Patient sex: M
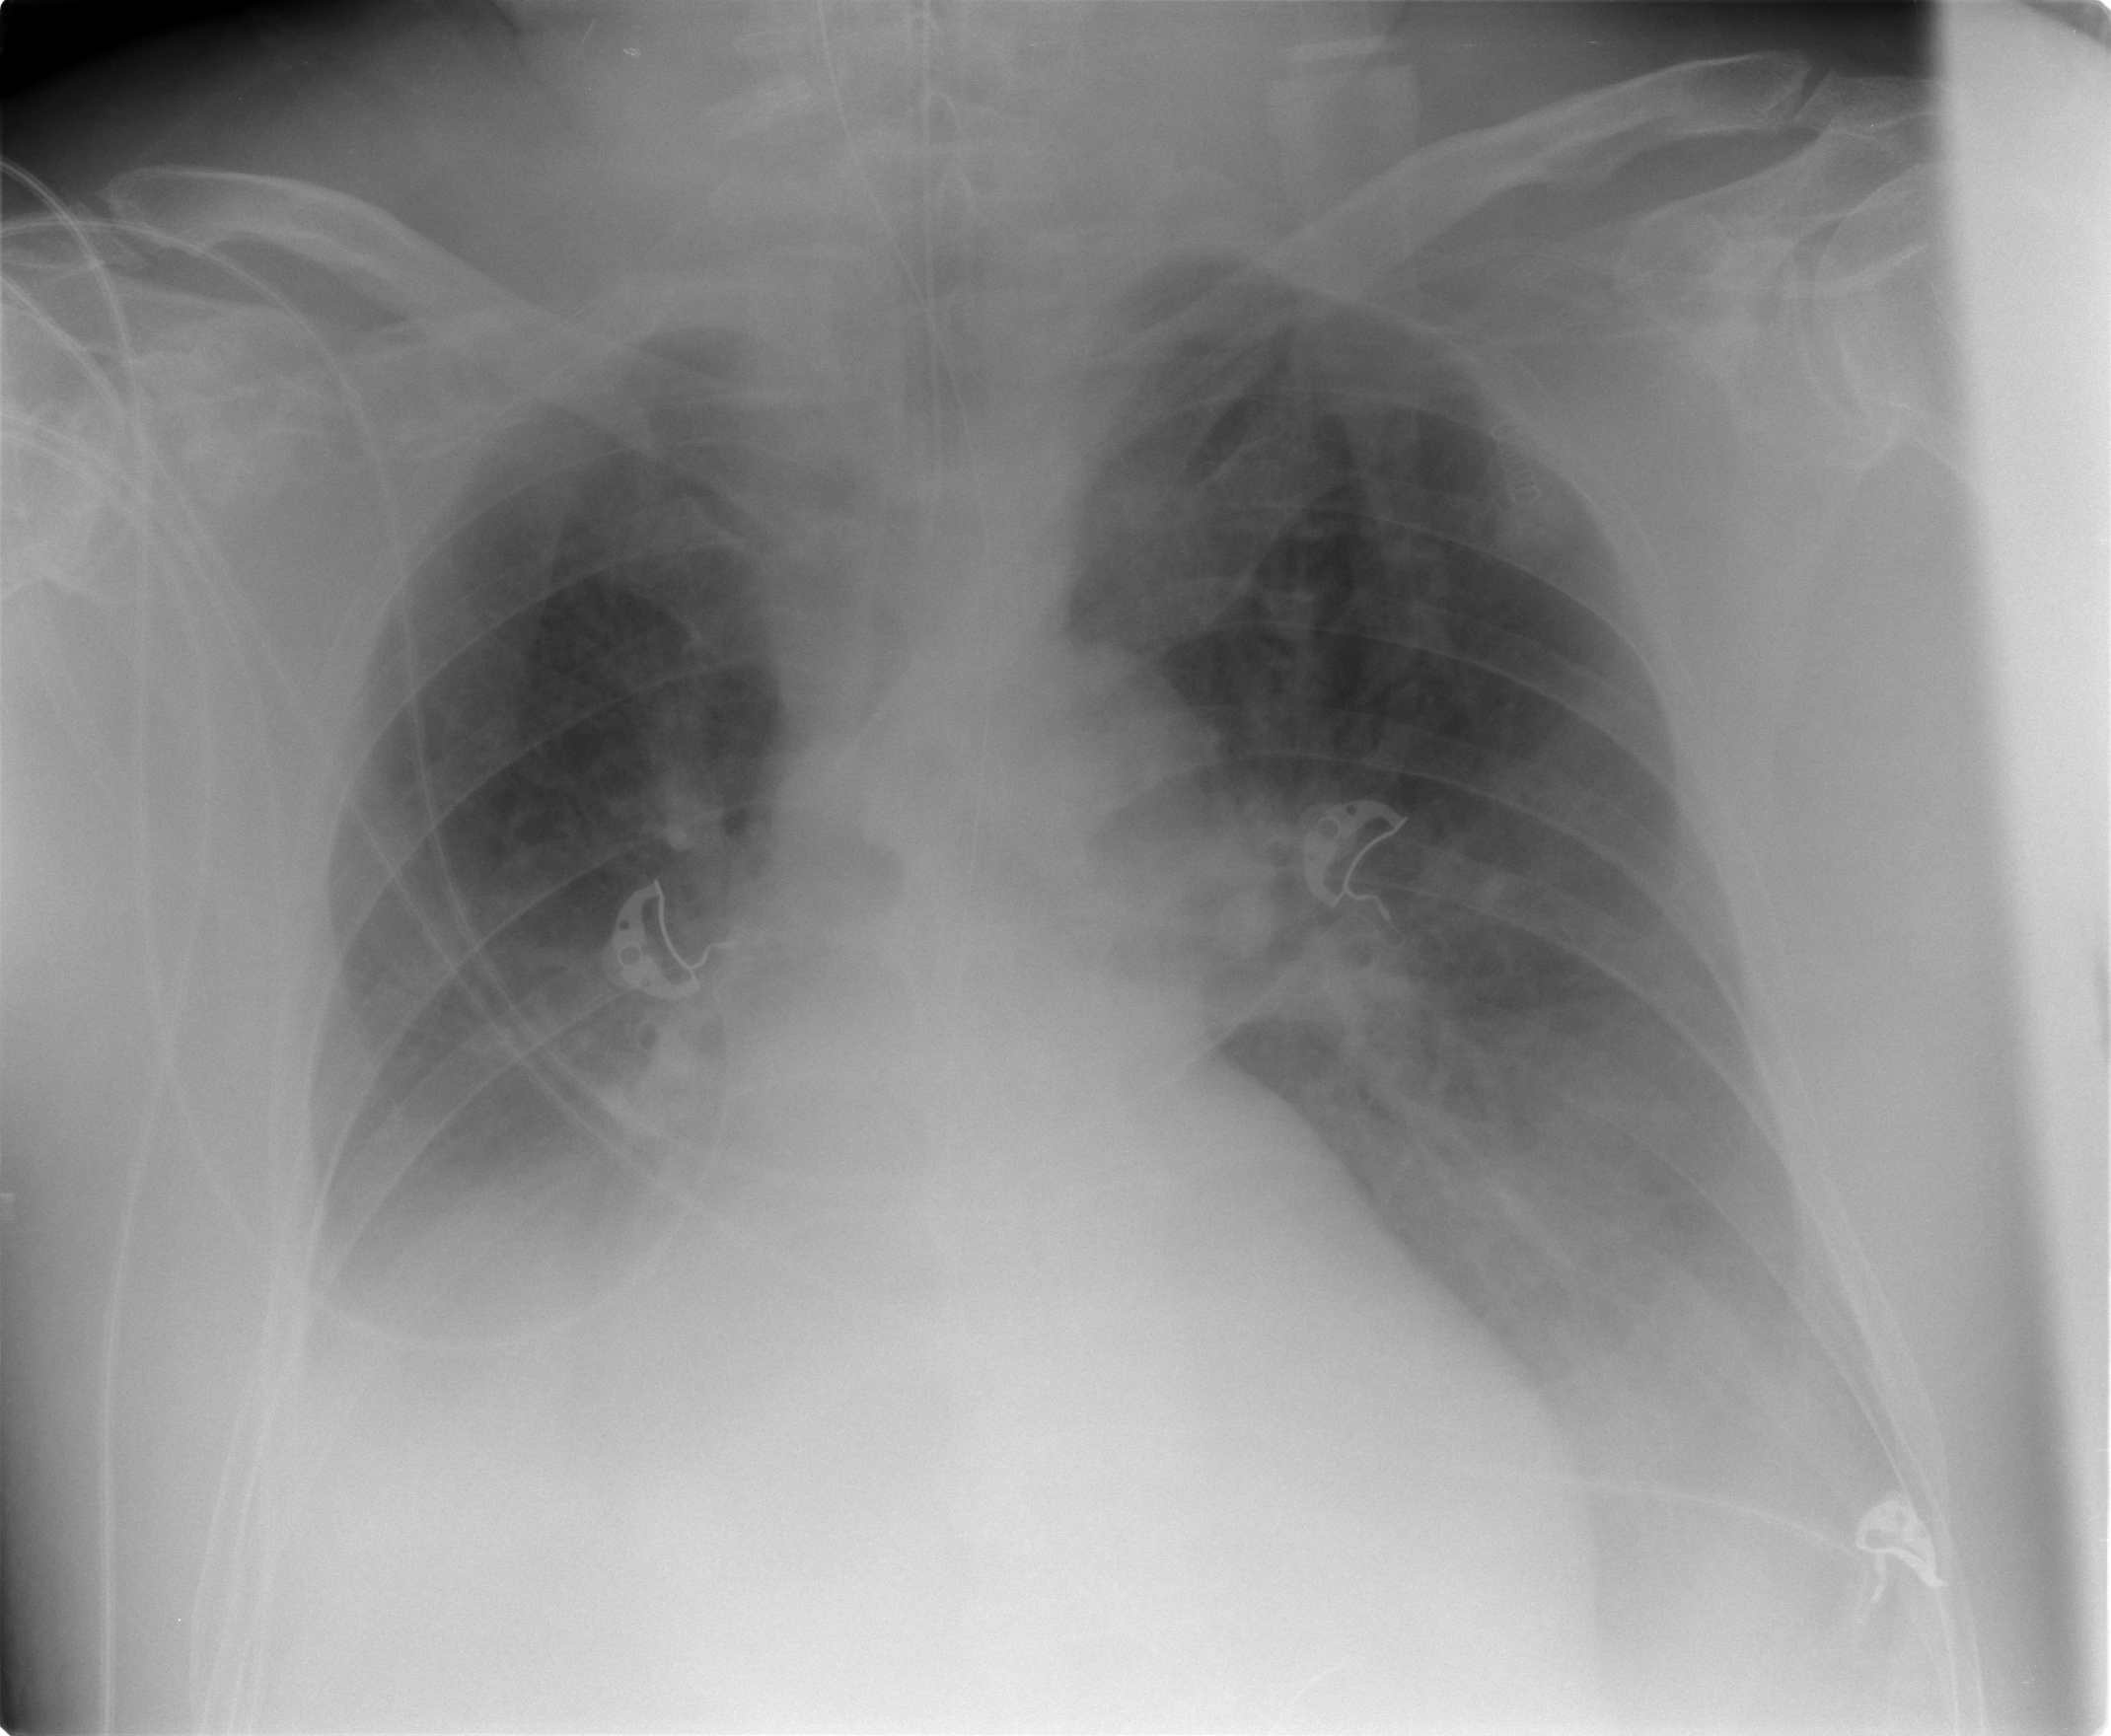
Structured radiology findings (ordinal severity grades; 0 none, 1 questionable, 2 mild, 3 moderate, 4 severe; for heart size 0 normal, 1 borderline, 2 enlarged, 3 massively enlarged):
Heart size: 2
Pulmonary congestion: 2
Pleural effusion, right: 3
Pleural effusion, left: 3
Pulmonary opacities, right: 3
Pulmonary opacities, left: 3
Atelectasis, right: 4
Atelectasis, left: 2